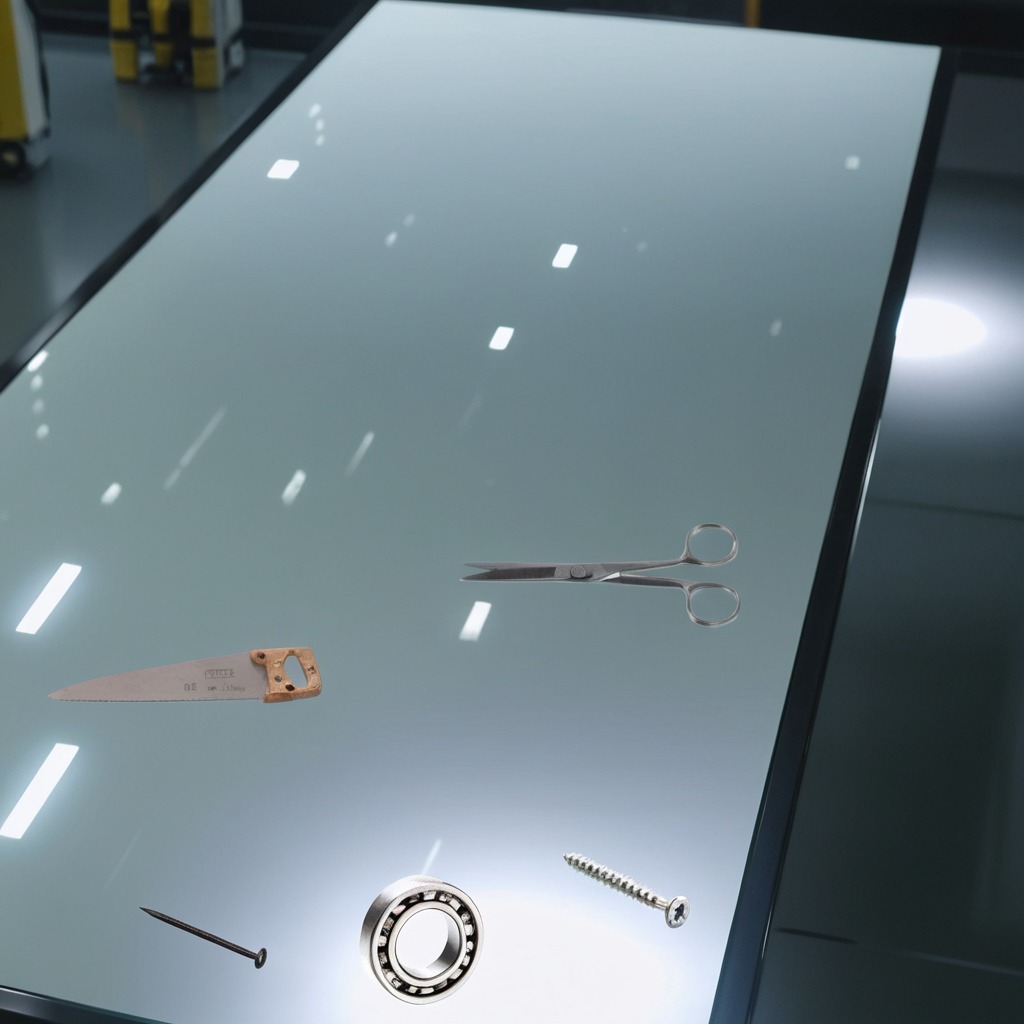
A ball bearing, a machine screw, an iron nail, a saw, and scissors are lying on the table.